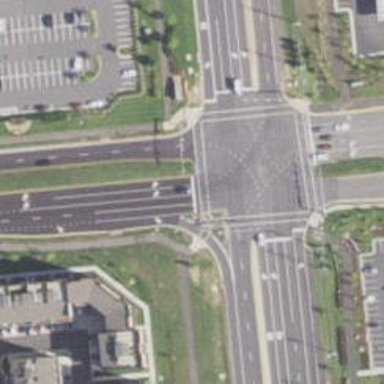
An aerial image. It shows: Crossing with line markings on the road.